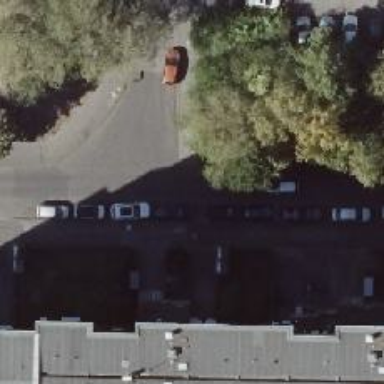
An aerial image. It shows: Smooth asphalt road in residential area.